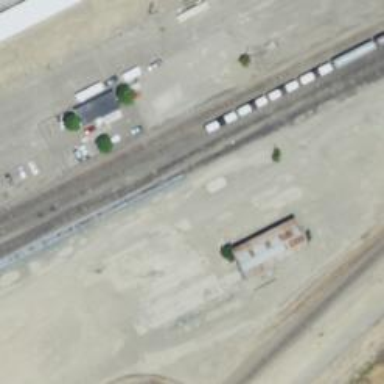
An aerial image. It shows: Abandoned railway yard.